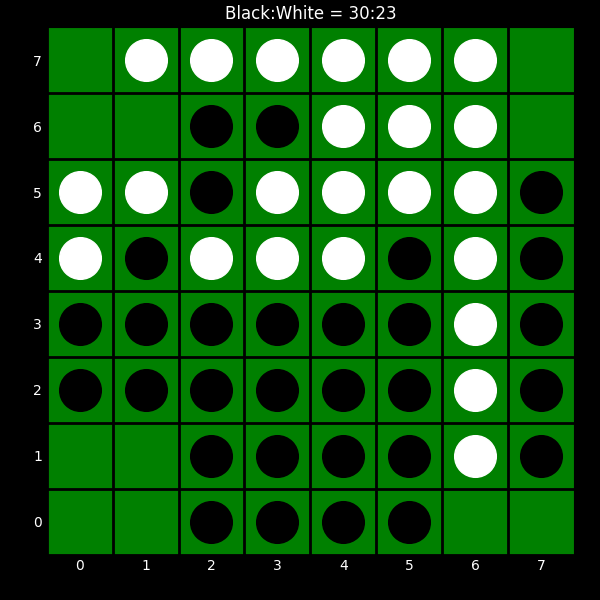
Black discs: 30
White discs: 23